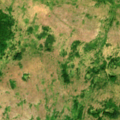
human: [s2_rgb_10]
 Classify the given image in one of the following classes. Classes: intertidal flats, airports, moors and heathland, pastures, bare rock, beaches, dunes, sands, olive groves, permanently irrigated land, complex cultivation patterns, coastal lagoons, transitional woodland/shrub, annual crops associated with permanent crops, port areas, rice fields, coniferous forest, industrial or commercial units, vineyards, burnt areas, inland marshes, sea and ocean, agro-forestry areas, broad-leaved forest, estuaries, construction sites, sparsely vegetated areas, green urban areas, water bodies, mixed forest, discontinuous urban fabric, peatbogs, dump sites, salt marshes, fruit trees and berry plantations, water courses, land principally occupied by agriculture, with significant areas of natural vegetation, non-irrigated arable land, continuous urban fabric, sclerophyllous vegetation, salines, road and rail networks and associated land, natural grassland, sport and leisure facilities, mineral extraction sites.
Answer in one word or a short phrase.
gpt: natural grassland, transitional woodland/shrub